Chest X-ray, PA view. Patient: 65 years old, sex M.
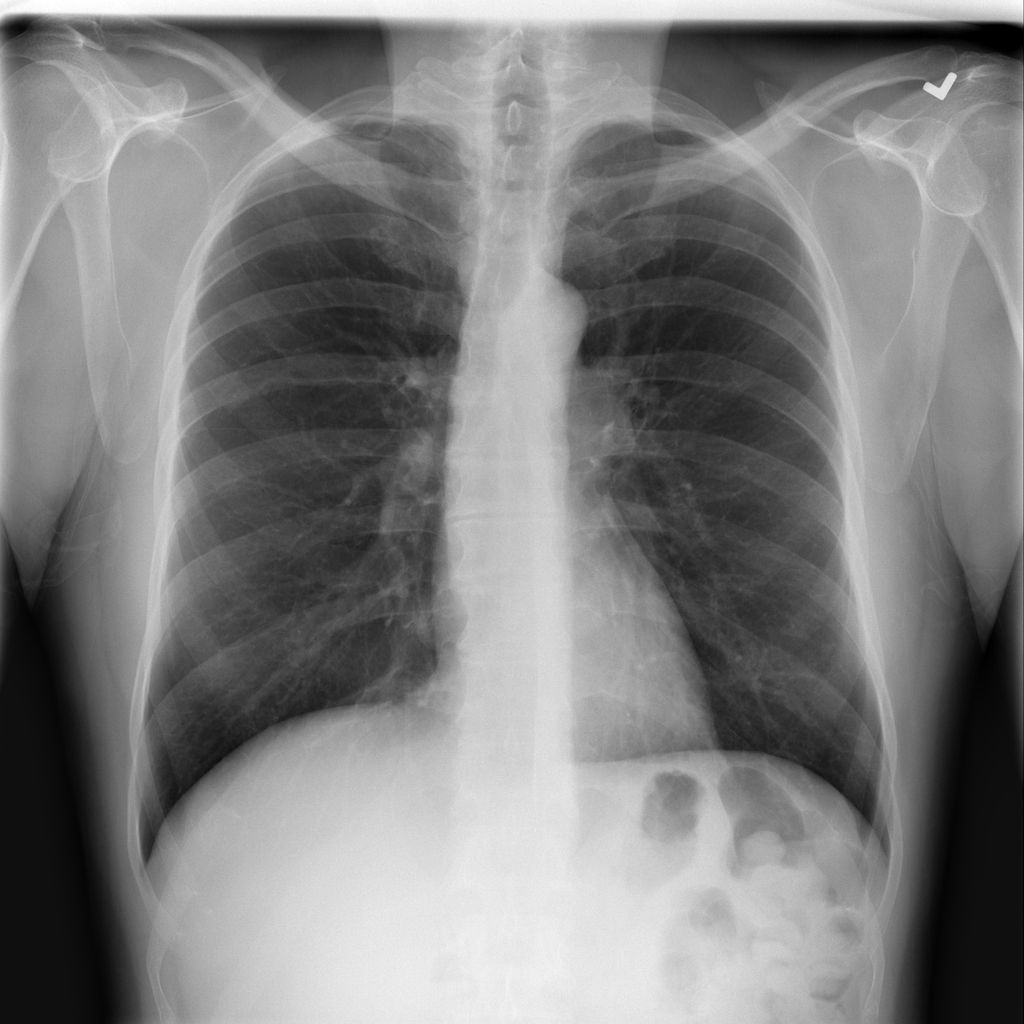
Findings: No Finding